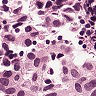
Metastatic tissue present: yes